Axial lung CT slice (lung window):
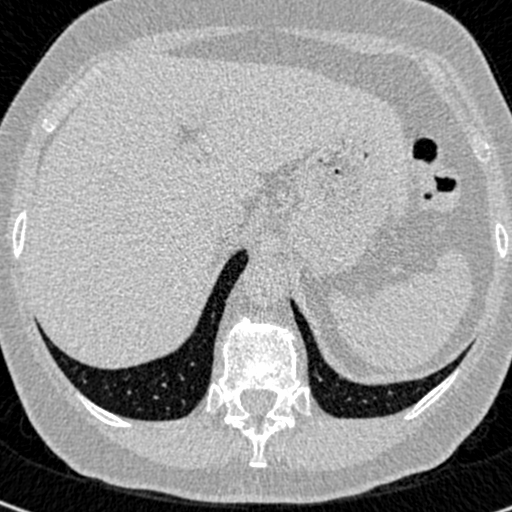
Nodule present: no